Question: I've got a question about a sql result and how to achieve the following.

In the Screenshot, there is a Rownumber for every ID, and every ID has another column which has a status 'old' or 'processed'. What i want is, if the RN is = 1 and the Status is processed, than all other RN of this ID should also have the status 'processed'.
Is there a possibility to achieve this in sql?
'''
SELECT RN = ROW_NUMBER() OVER (PARTITION BY [NODE_NAME]
ORDER by REPORTING_RELEVANT_STATUS_ID DESC, BILLING_PERIOD DESC)
,[CI_EQUIPMENT_ID] AS ID_PART
,[REPORTING_RELEVANT_STATUS_ID] AS REPORTING_RELEVANT
,[BILLING_PERIOD]
, [NODE_NAME]
FROM Table
'''
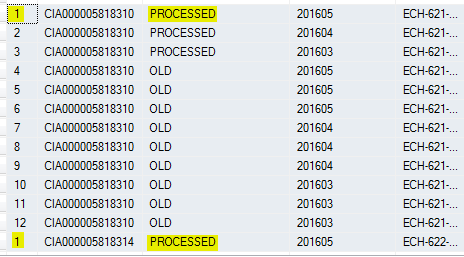
Answer: Put your query in CTE? then JOIN it with actual table:
'''
;WITH cte AS (
SELECT RN = ROW_NUMBER() OVER (PARTITION BY [NODE_NAME]
ORDER by REPORTING_RELEVANT_STATUS_ID DESC, BILLING_PERIOD DESC)
,[CI_EQUIPMENT_ID] AS ID_PART
,[REPORTING_RELEVANT_STATUS_ID] AS REPORTING_RELEVANT
,[BILLING_PERIOD]
, [NODE_NAME]
FROM Table
)
SELECT t.[CI_EQUIPMENT_ID] AS ID_PART,
CASE WHEN c.RN is NOT NULL THEN c.REPORTING_RELEVANT ELSE t.[REPORTING_RELEVANT_STATUS_ID] END AS REPORTING_RELEVANT,
t.[BILLING_PERIOD],
t.[NODE_NAME]
FROM Table t
LEFT JOIN (
SELECT *
FROM cte
WHERE RN = 1 AND REPORTING_RELEVANT = 'PROCESSED'
) as c
ON c.ID_PART = t.[CI_EQUIPMENT_ID]
'''